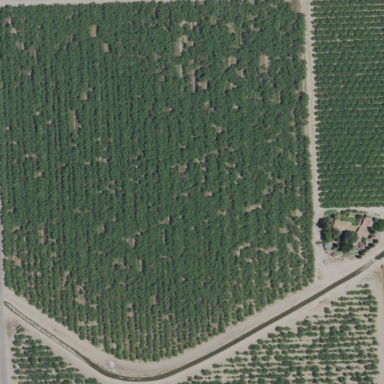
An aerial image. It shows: Orchard filled with almond trees.